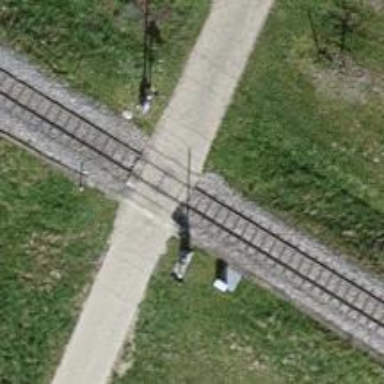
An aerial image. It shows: Railway level crossing.